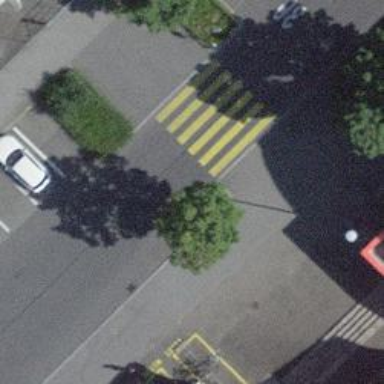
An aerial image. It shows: Uncontrolled zebra crossing on the road.